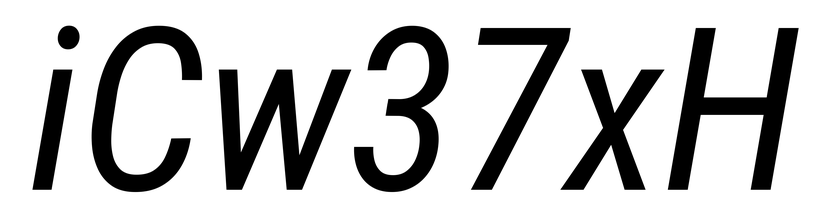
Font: Roboto-Italic_Condensed_Italic